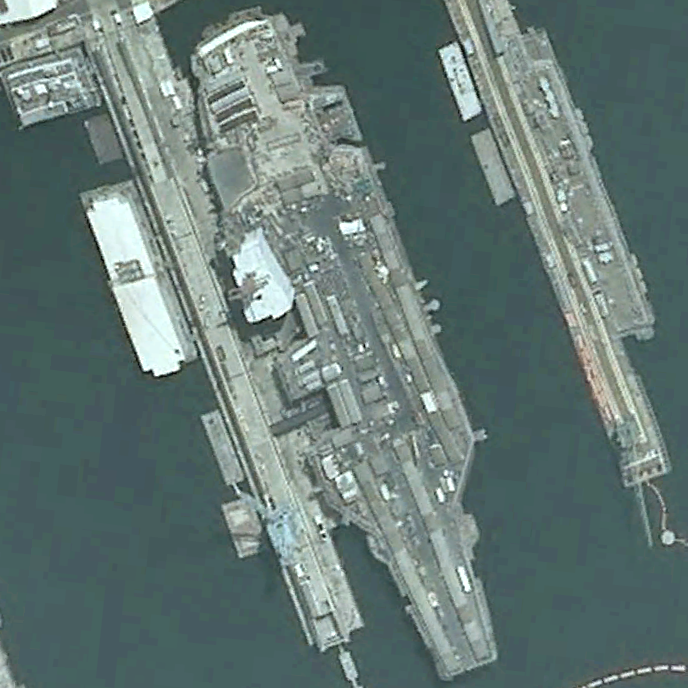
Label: aircraft_carrier